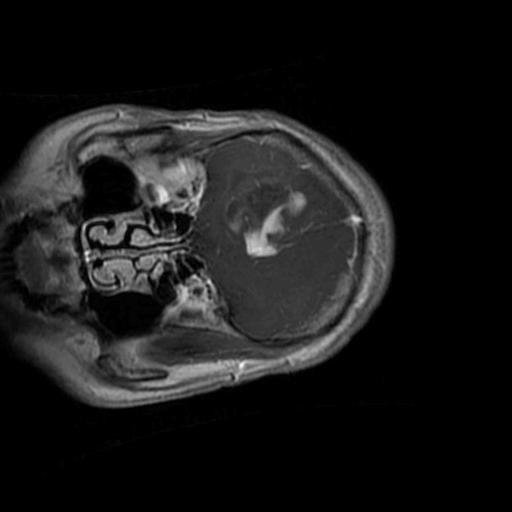
Label: brain_glioma